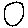
Label: circle